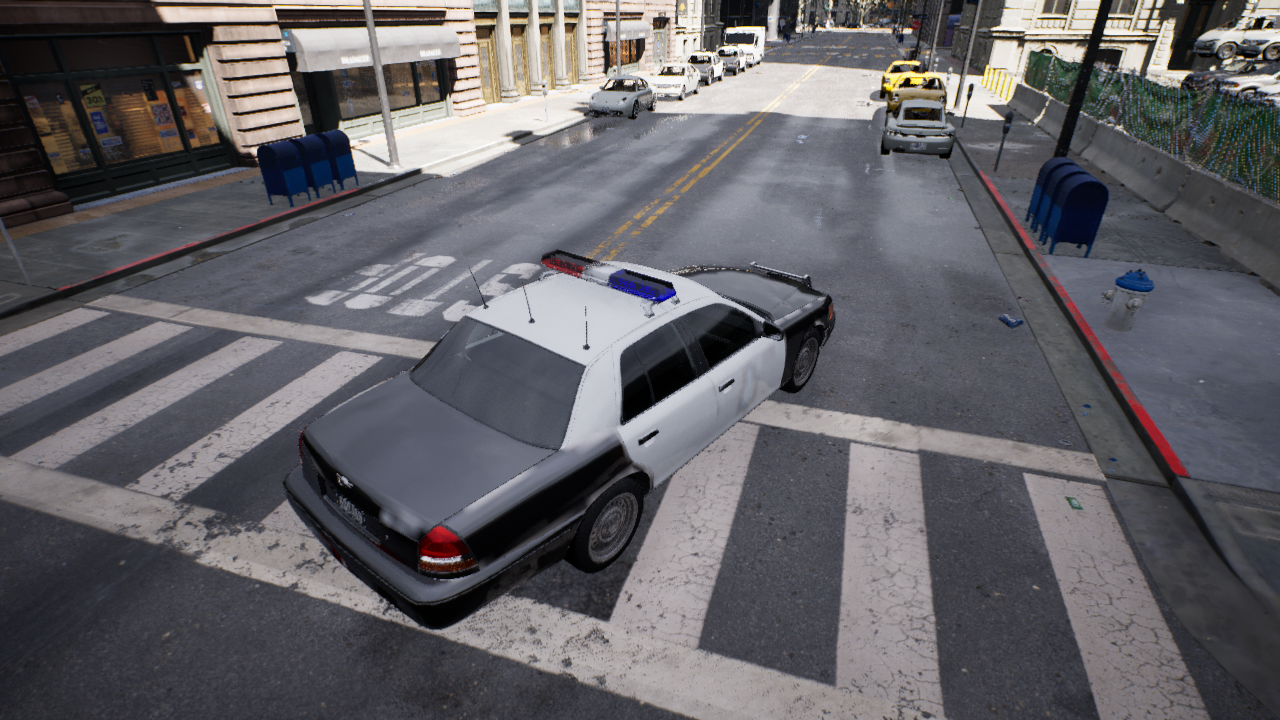
Venue: intersection
Lighting: clear day
Vehicle rig: sedan